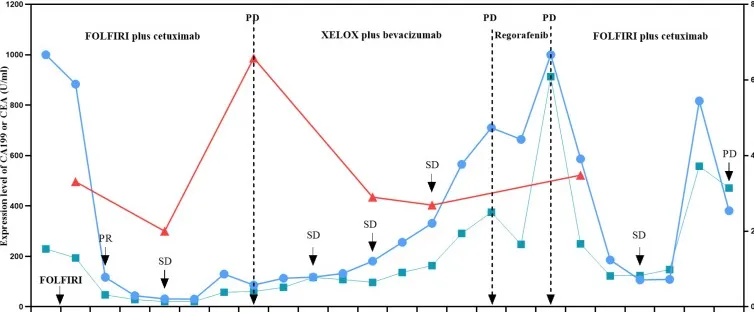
Changes in KRAS copy number, CA199, and CEA level during anti-tumor treatment and follow-up of the patient. The KRAS copy number was measured in the patient's circulating tumor DNA. The CA199 and CEA tumor markers were measured in the patient's serum at periodic intervals throughout the clinical course and annotated with the date, therapeutic approach, and treatment efficacy. CA199, cancer antigen 199; CEA, carcinoembryonic antigen; SD, stable response; PR, partial response; FOLFIRI, chemotherapy regimen containing irinotecan and fluorouracil; XELOX, chemotherapy regimen containing capecitabine and oxaliplatin.
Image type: chart (chart)